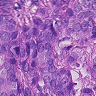
Metastatic tissue present: yes